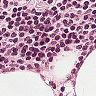
Metastatic tissue present: no